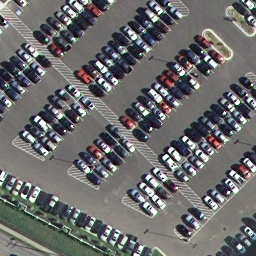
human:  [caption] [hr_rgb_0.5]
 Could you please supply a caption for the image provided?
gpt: Lots of cars parked neatly in the parking lot .

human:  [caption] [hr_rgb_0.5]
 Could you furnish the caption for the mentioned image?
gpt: Lots of cars parked in lines in the parking lot .

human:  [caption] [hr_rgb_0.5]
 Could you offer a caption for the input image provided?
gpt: It is a parking lot with many cars densely arranged .

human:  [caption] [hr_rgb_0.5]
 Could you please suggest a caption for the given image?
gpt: Many cars arranged in lines in the parking lot .

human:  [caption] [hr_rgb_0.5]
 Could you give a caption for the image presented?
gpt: Many cars are densely arranged in the parking lot .